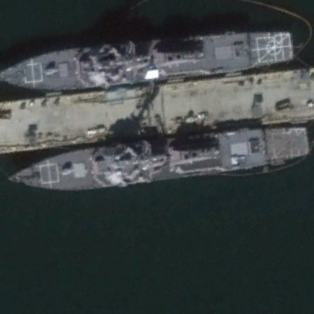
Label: destroyer